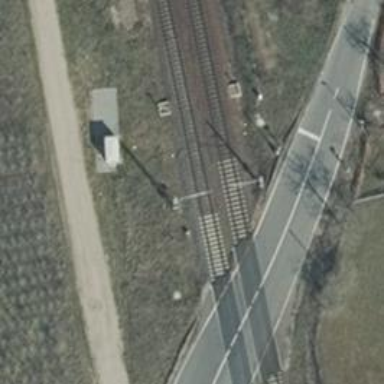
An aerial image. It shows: Railway milestone with catenary mast.